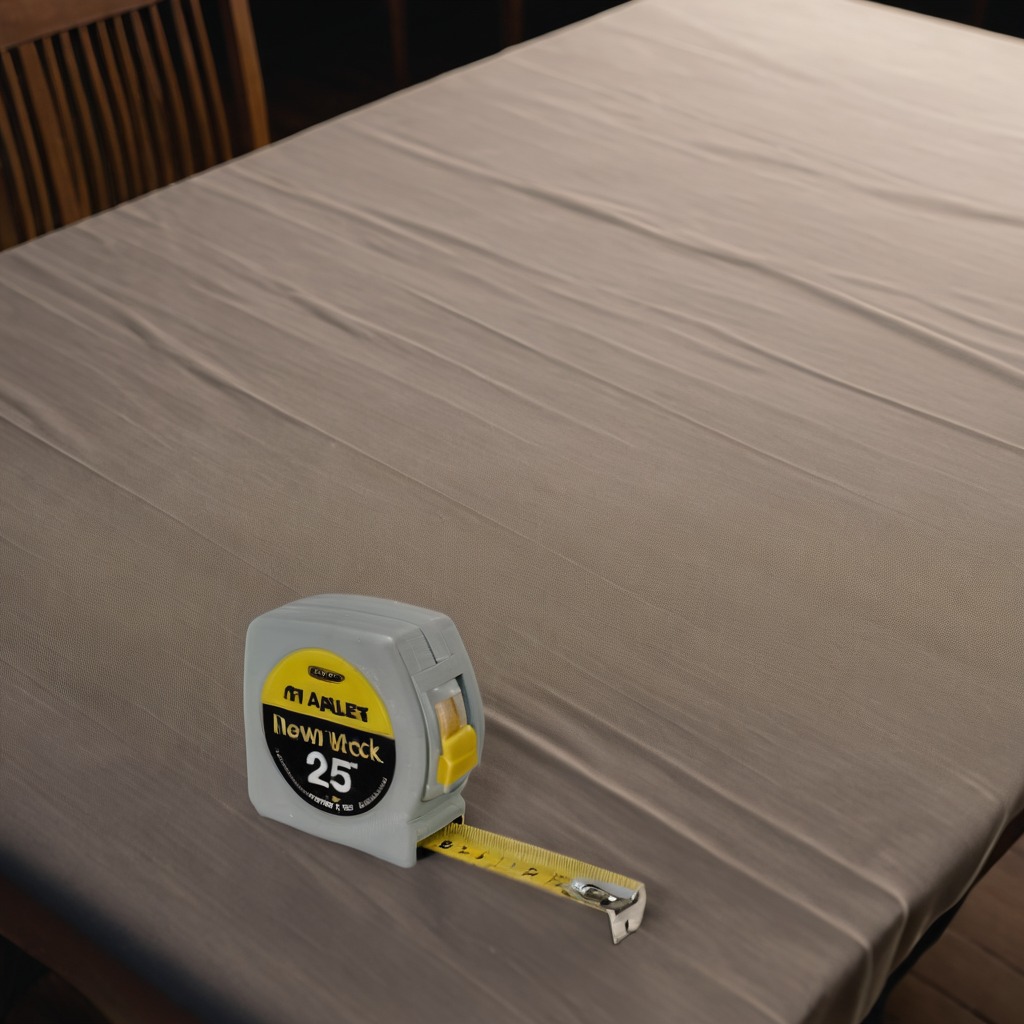
A measuring tape lying on the wooden table in the workshop at night.